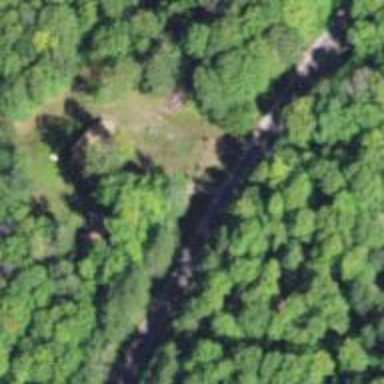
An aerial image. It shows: Abandoned historic railway running parallel to driveway service road.